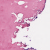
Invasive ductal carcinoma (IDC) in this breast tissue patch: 0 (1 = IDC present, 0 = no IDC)